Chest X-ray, AP view. Patient: 43 years old, sex F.
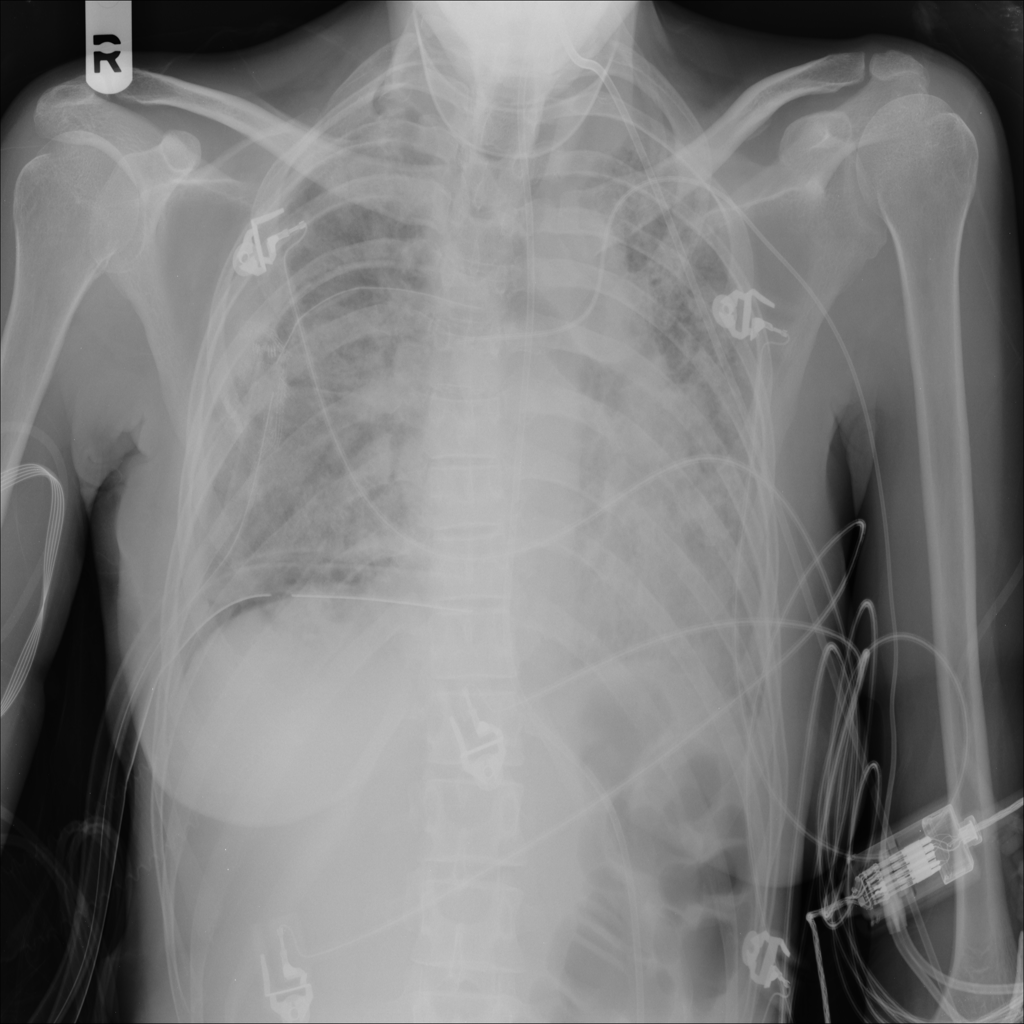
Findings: Infiltration